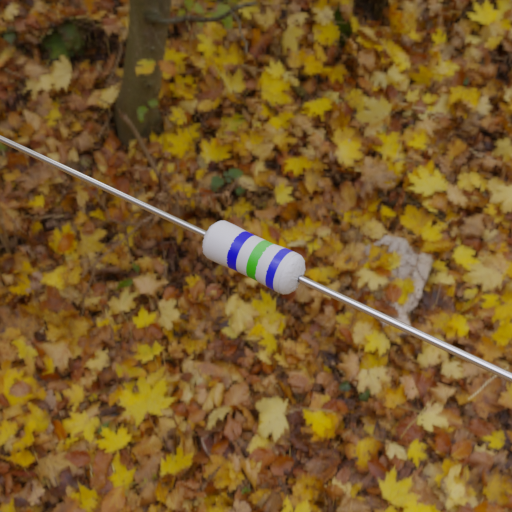
Resistor colour bands (in order): blue, green, blue